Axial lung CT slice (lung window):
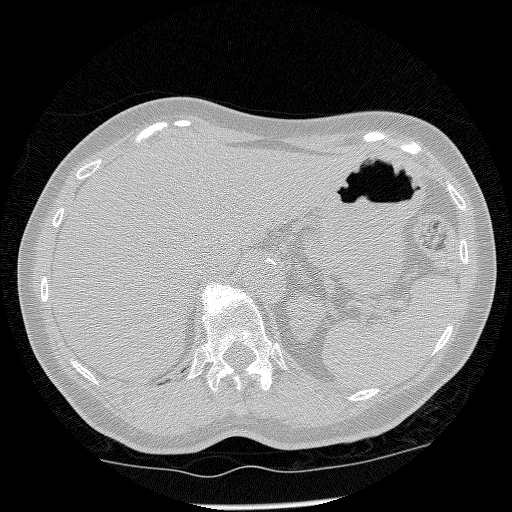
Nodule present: no